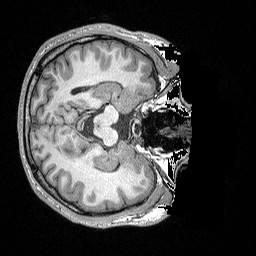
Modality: T1w
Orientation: axial
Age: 23
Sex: male
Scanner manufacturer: siemens
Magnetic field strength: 3 T
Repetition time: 2.3 s
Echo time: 0.00298 s